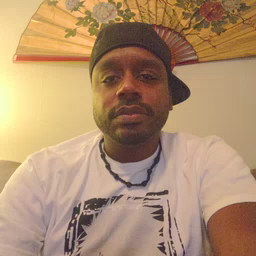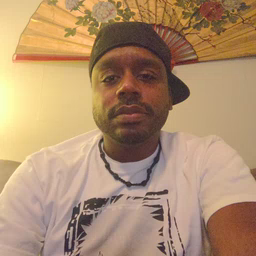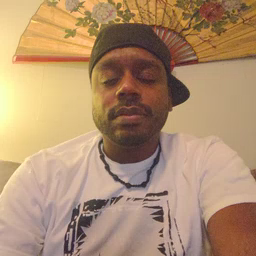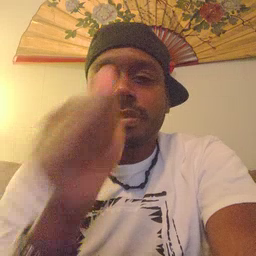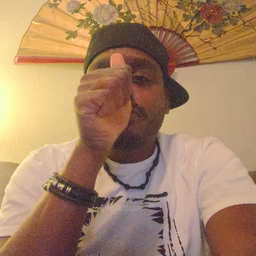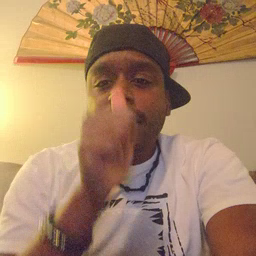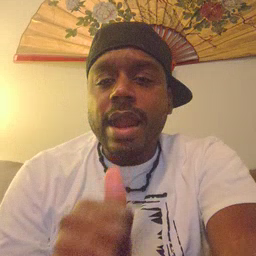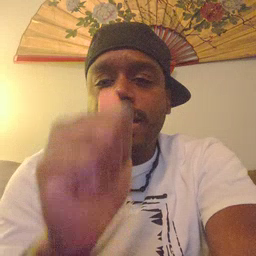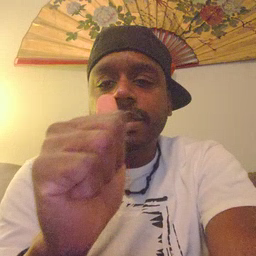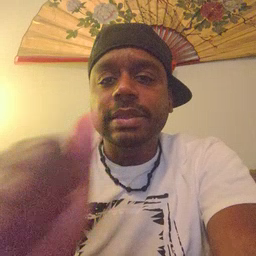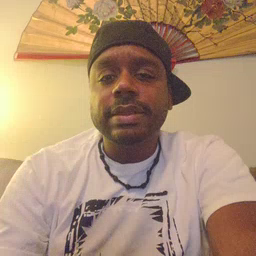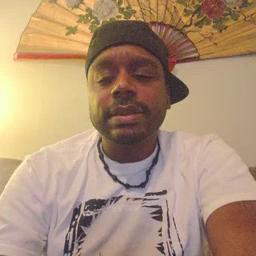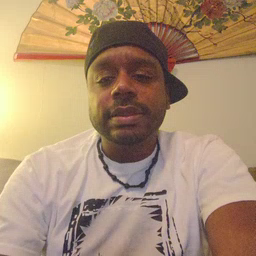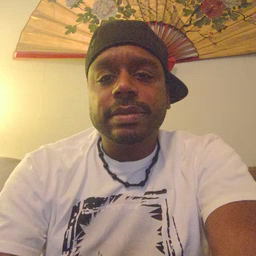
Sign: hide